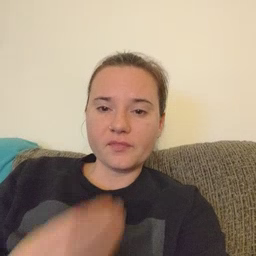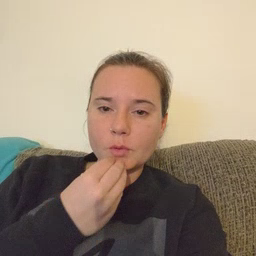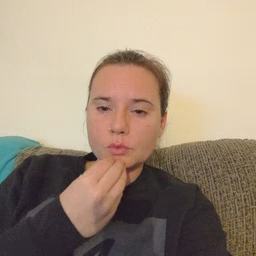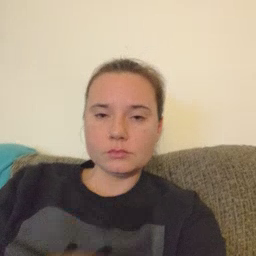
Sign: food